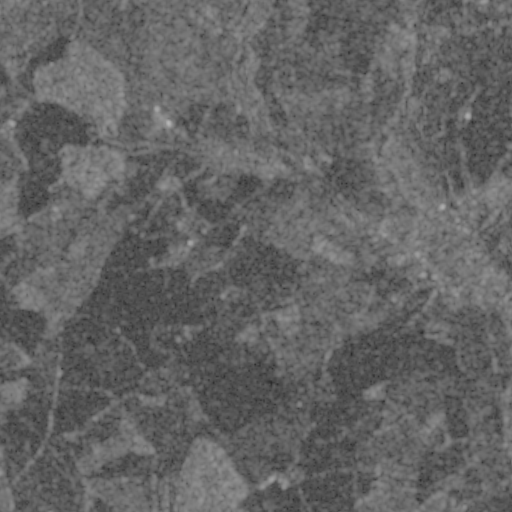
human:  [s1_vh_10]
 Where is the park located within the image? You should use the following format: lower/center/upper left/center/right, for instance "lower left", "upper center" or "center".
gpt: The park is located in the lower right of the image.
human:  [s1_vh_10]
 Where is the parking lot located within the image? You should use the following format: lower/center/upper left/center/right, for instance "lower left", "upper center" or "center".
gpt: The parking lot is located in the center right of the image.
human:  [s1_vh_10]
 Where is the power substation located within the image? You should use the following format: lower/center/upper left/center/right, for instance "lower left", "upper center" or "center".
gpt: The power substation is located in the center left of the image.
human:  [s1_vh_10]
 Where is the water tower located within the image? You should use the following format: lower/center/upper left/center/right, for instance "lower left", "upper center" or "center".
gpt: The water tower is located in the upper center of the image.
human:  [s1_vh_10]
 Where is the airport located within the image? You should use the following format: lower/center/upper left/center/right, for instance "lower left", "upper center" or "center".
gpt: There is no airport in the image.

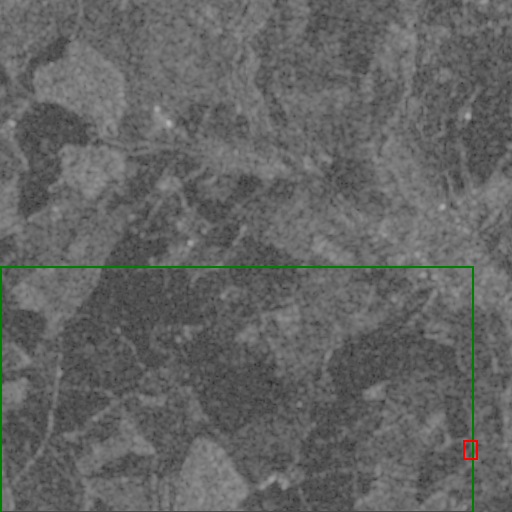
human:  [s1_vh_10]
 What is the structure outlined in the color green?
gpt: The structure outlined in green is a crop field.
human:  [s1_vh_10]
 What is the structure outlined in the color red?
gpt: The structure outlined in red is a park.
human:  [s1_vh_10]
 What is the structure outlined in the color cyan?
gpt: There is no cyan outline.